Aerial crown-view tile of a tropical tree (Barro Colorado Island, Panama), acquired 20250317:
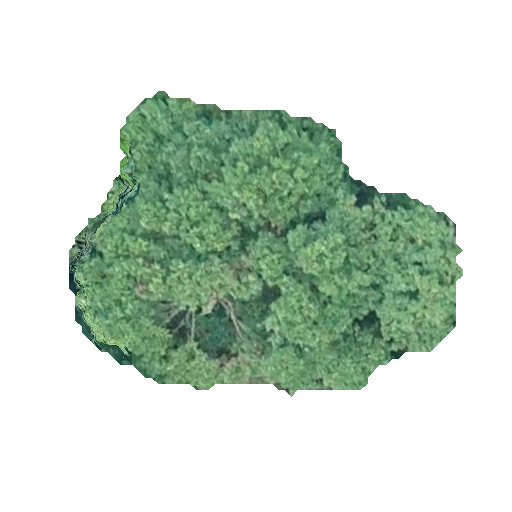
Species: Hieronyma alchorneoides
GBIF accepted scientific name: Hieronyma alchorneoides
Crown area: 126.312 m²